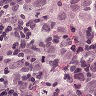
Metastatic tissue present: yes